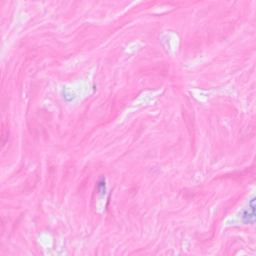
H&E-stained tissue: Breast